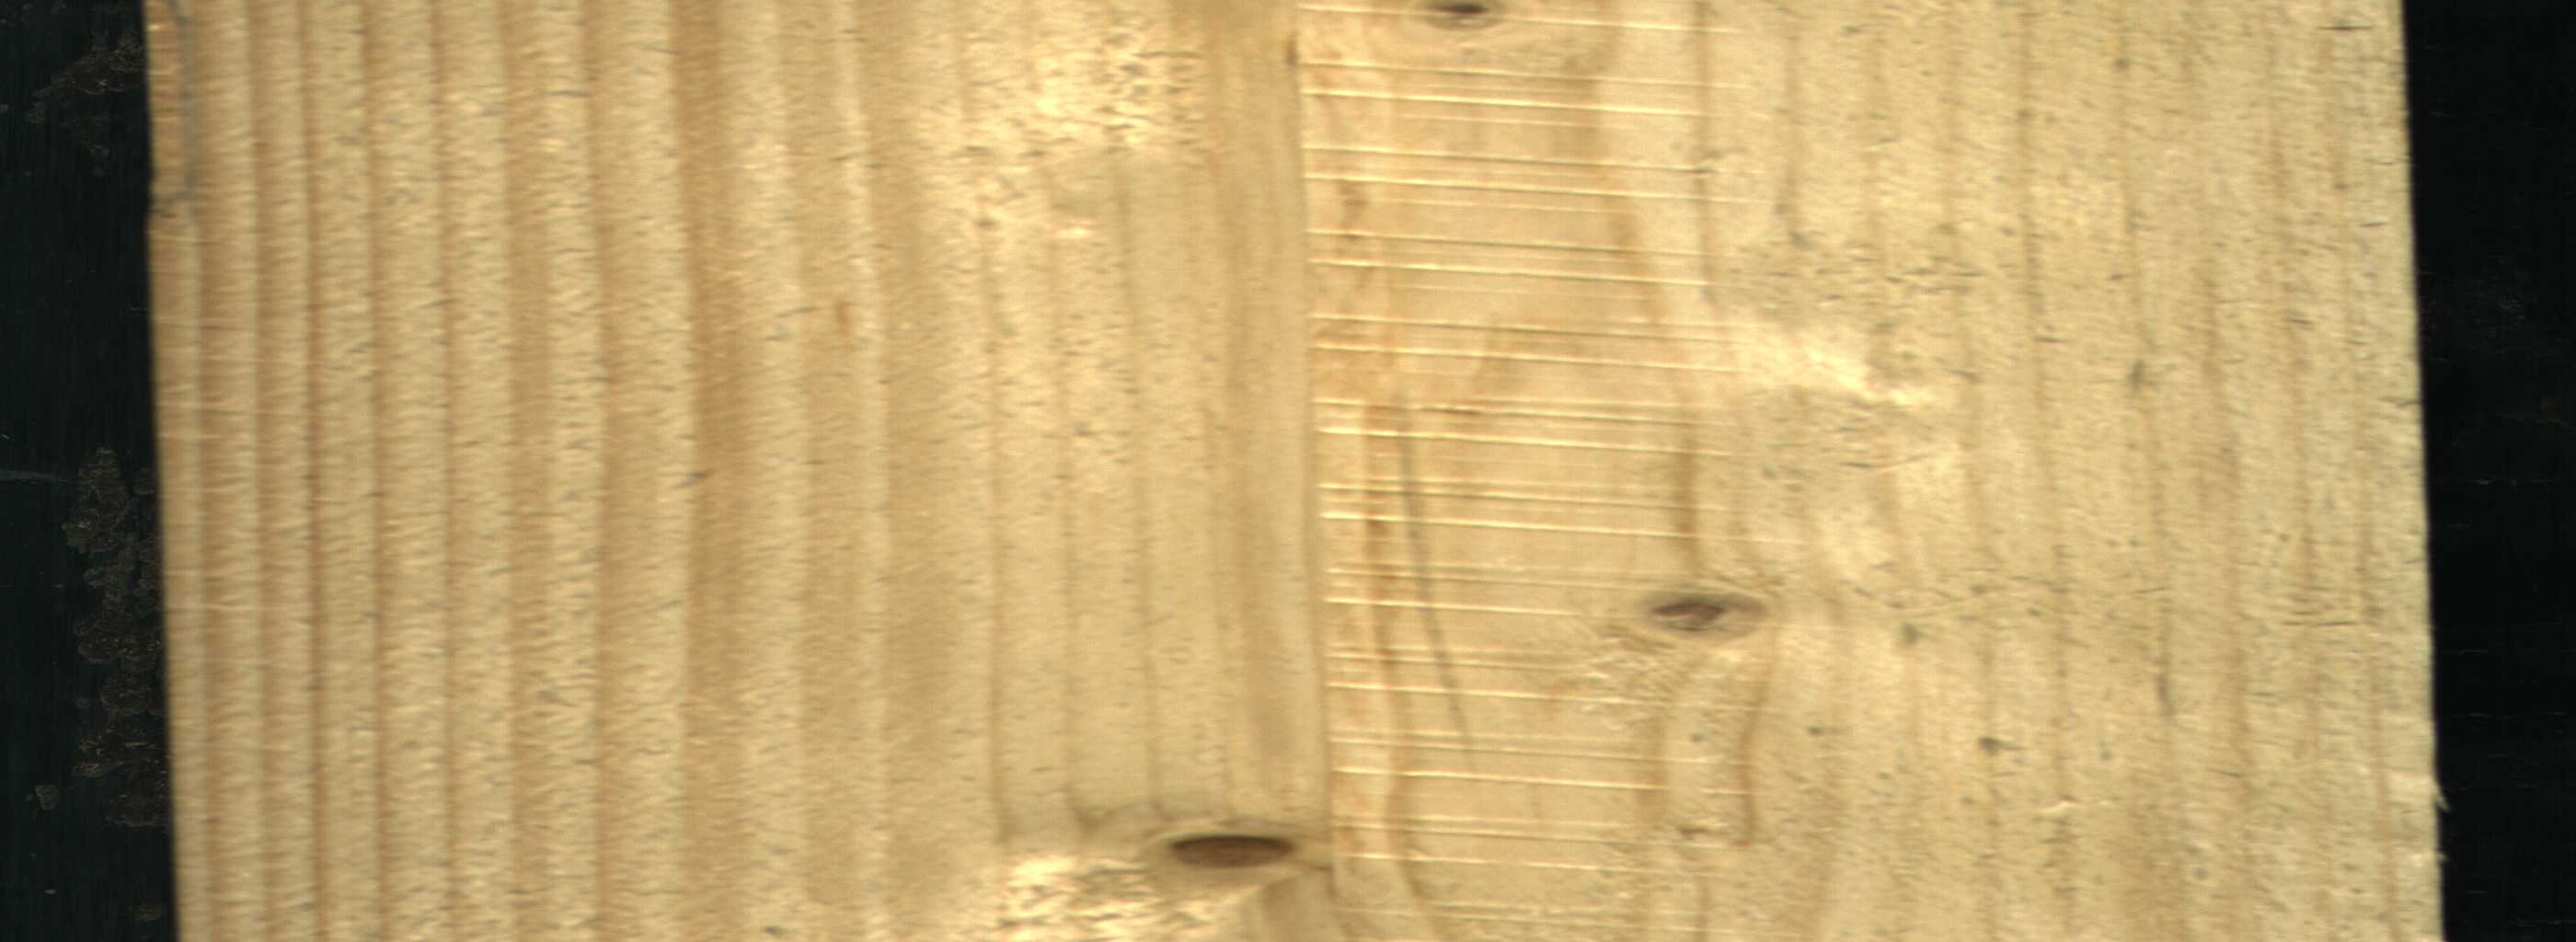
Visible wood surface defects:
Live_Knot
Live_Knot
Live_Knot